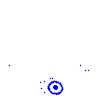
Particle: electron